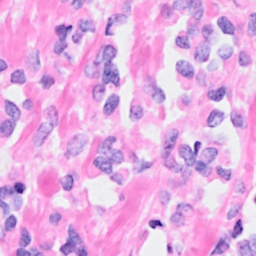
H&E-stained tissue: Breast